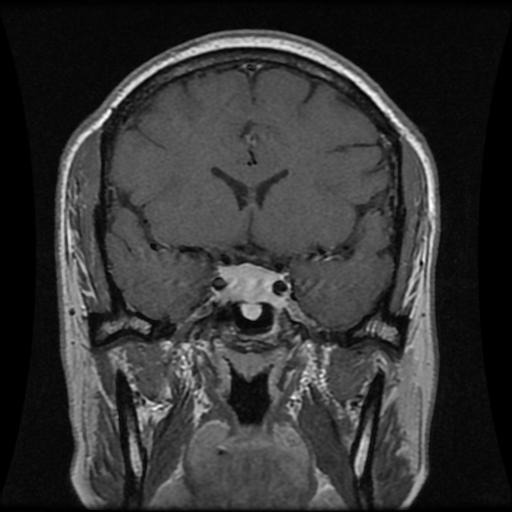
Label: pituitary